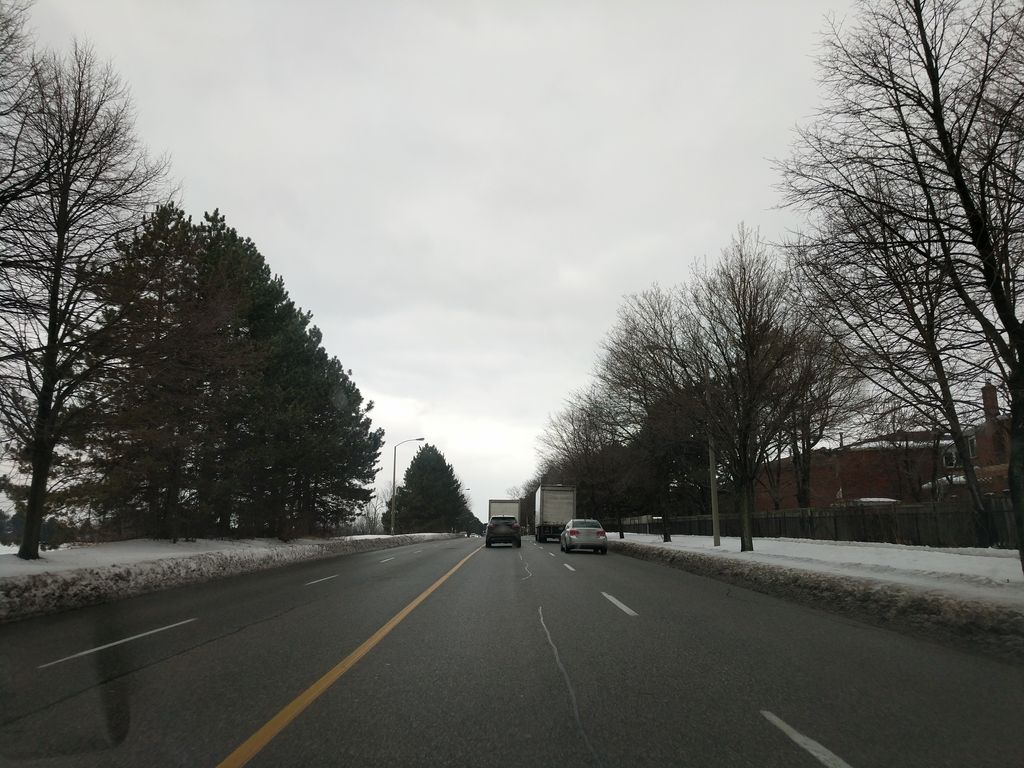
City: toronto